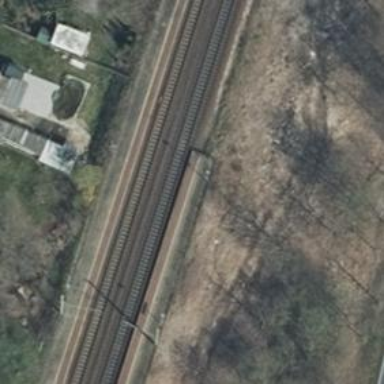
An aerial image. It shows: Platform at the railway with shelter for public transport.